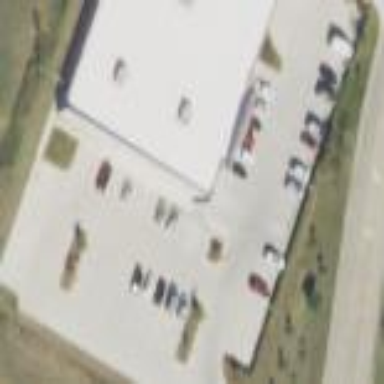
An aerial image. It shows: Parking area.